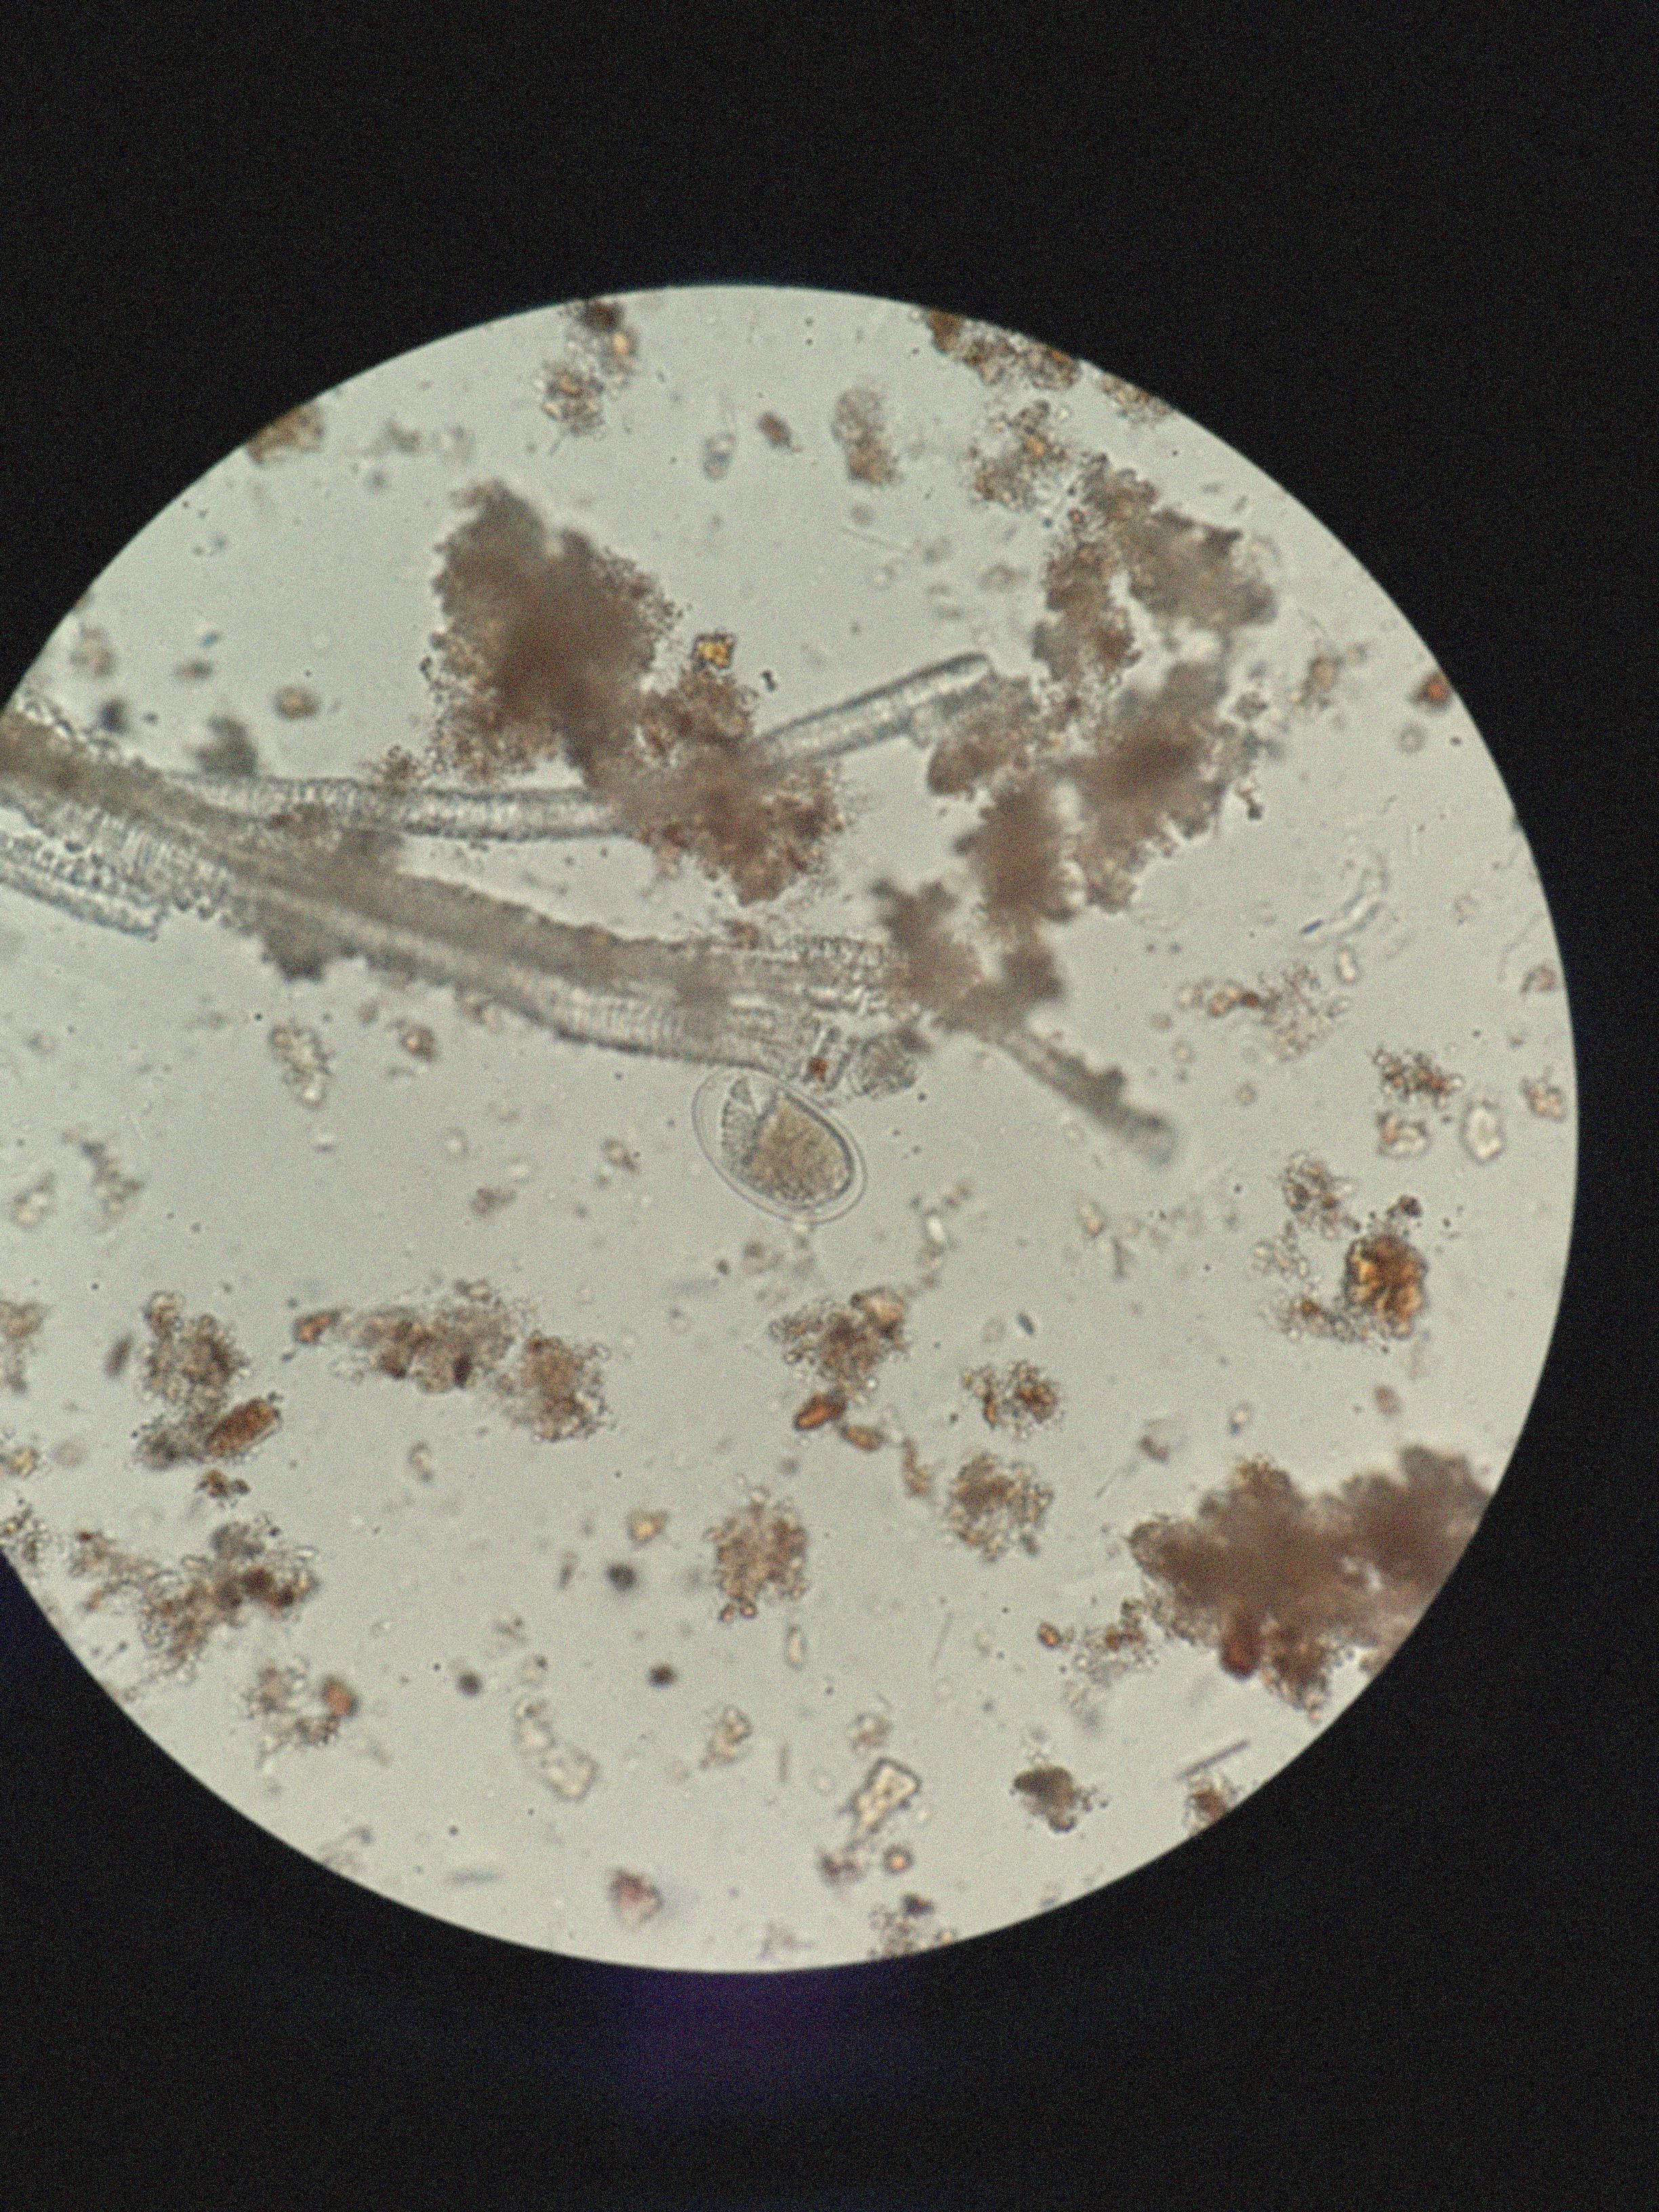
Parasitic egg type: Hookworm egg